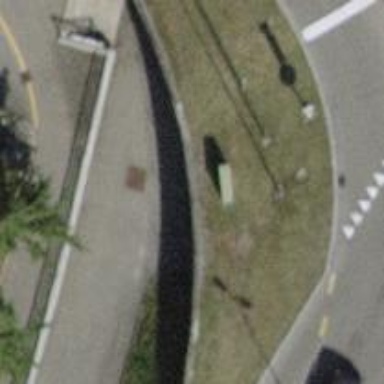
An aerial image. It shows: Asphalt footway with tunnel.